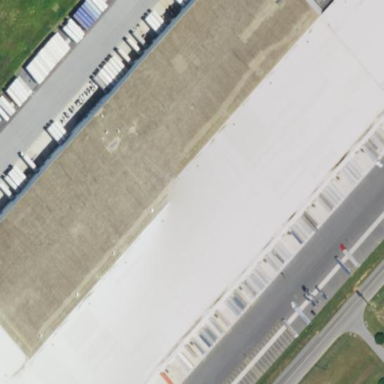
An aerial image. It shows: Warehouse.